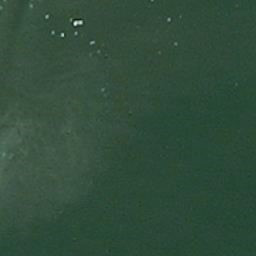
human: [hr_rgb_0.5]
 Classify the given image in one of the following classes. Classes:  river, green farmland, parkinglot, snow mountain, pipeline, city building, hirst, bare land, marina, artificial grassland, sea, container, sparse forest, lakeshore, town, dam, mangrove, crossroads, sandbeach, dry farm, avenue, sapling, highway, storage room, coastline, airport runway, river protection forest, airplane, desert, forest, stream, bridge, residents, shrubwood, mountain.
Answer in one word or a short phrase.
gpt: sea